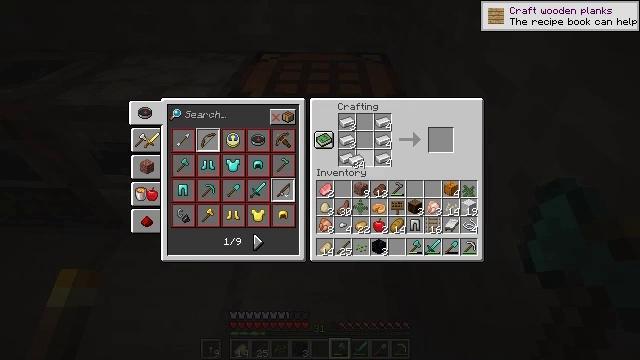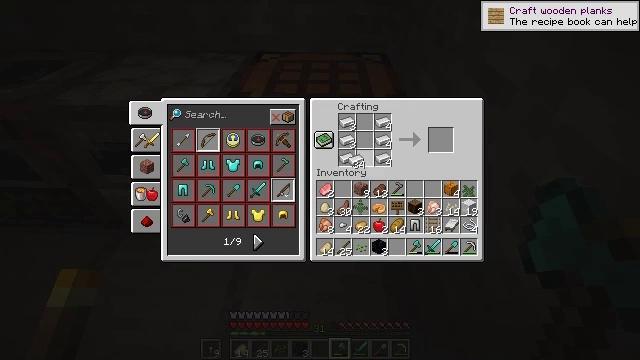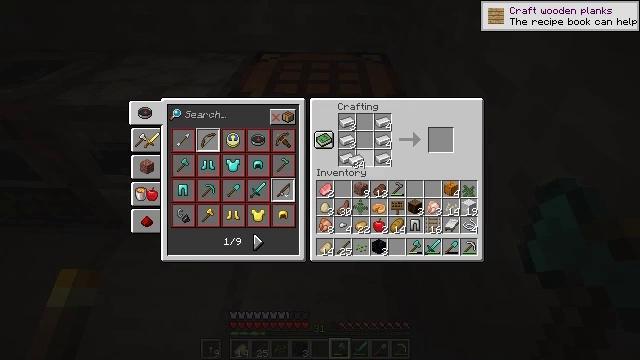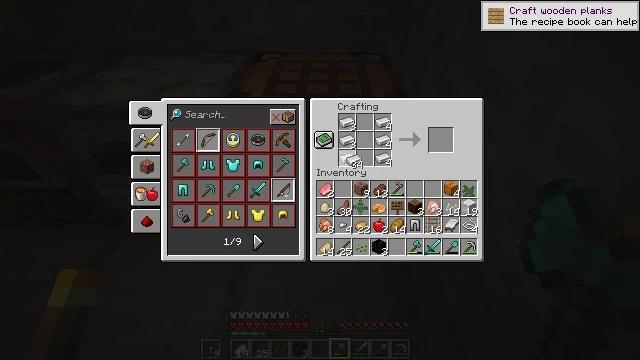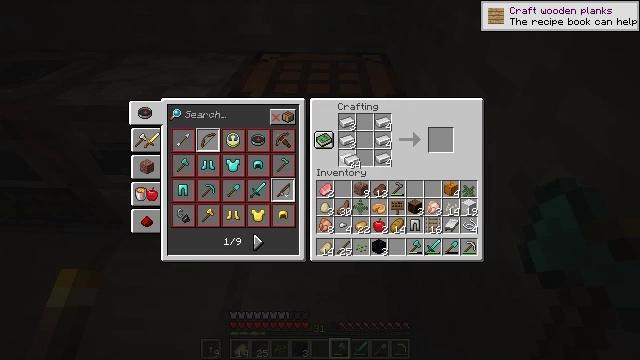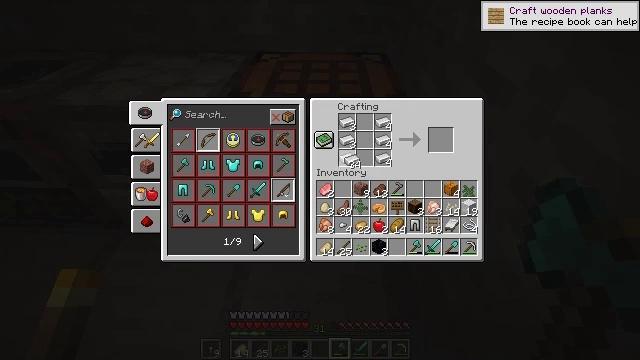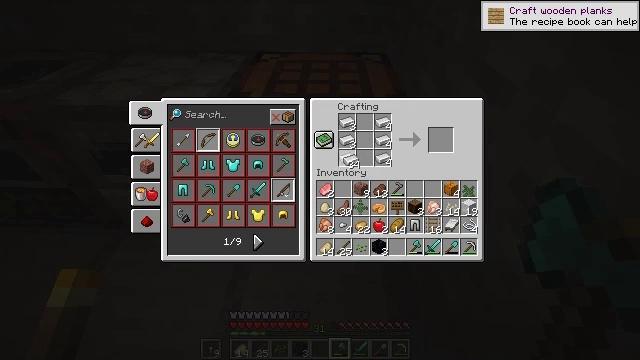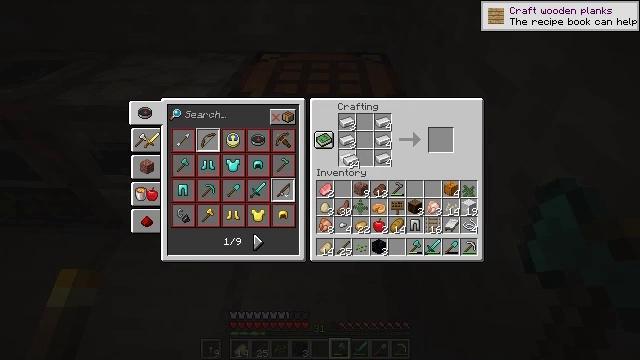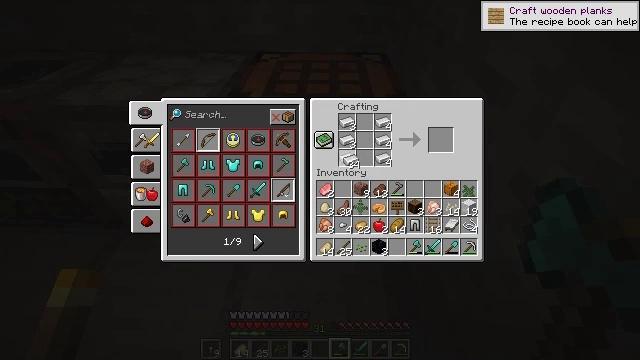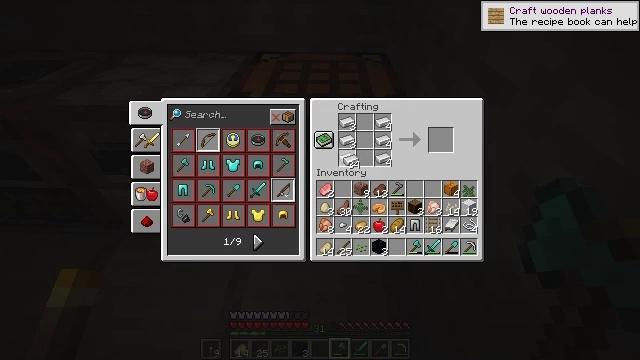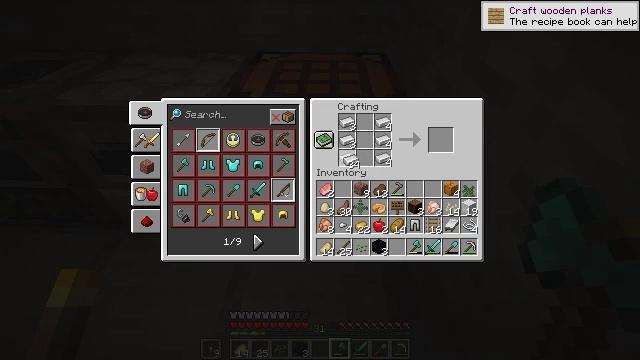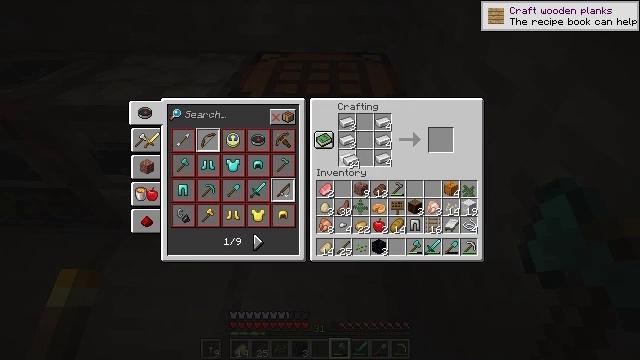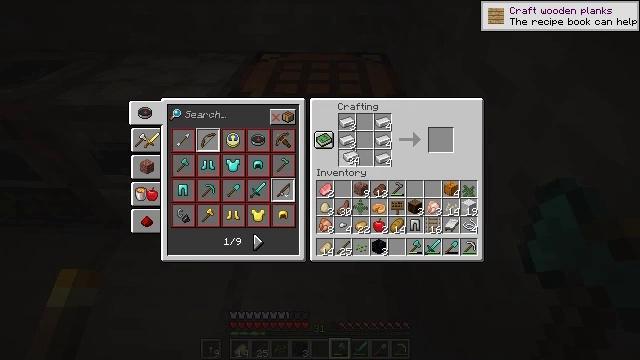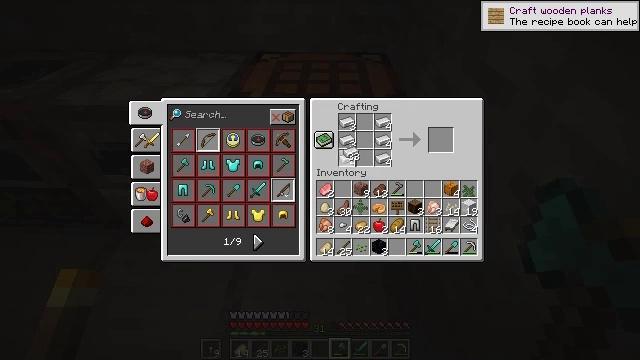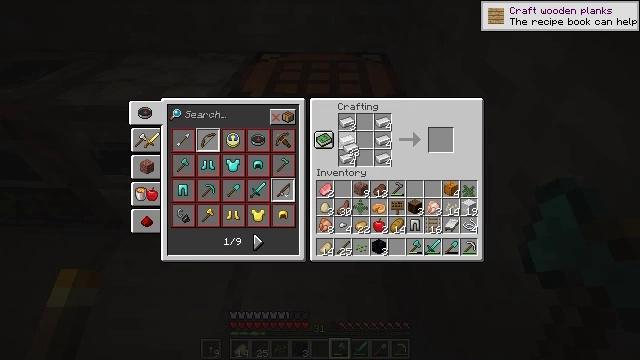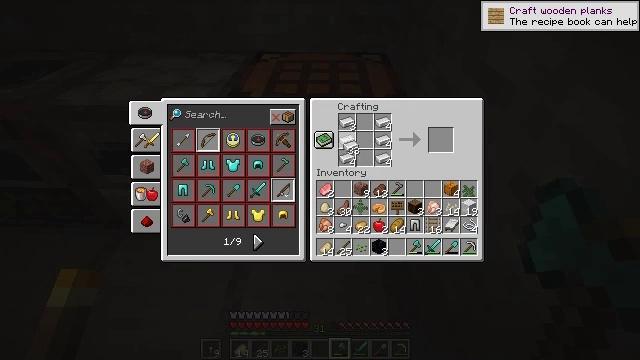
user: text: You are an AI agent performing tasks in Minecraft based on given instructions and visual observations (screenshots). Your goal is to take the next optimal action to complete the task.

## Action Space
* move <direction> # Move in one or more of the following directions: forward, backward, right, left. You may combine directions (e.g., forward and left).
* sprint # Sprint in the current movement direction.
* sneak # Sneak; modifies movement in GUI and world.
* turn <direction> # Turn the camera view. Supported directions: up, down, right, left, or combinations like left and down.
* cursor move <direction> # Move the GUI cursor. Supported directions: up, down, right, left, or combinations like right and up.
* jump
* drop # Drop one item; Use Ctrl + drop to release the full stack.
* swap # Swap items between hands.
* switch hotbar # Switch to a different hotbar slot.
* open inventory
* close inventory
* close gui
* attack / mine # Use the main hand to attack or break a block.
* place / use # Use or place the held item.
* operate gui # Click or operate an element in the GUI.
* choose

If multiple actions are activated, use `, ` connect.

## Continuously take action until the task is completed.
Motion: motion action
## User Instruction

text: Make rails on the crafting table.
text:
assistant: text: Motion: no_op
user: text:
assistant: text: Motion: no_op
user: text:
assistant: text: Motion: no_op
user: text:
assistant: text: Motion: no_op
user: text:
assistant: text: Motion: no_op
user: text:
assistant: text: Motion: no_op
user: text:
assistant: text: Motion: no_op
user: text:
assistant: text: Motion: no_op
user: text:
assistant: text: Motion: no_op
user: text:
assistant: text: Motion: use / place
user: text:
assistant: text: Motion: use / place
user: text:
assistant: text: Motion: use / place
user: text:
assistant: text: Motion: no_op
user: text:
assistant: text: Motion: no_op
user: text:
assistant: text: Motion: no_op
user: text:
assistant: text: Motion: no_op
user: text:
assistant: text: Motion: no_op
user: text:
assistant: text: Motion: no_op
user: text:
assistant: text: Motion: no_op
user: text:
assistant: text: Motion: no_op
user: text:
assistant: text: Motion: use / place
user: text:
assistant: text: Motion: use / place
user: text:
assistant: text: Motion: use / place
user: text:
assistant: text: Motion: no_op
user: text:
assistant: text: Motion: no_op
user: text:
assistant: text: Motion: no_op
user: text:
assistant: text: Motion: no_op
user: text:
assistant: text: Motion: no_op
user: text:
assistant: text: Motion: no_op
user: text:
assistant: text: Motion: no_op